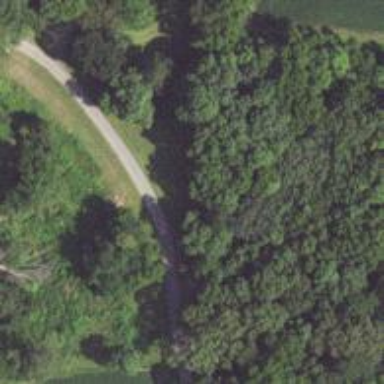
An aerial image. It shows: Service road designated as golf cart path.